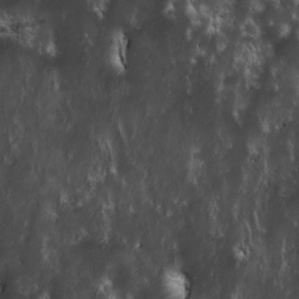
Label: non_frost